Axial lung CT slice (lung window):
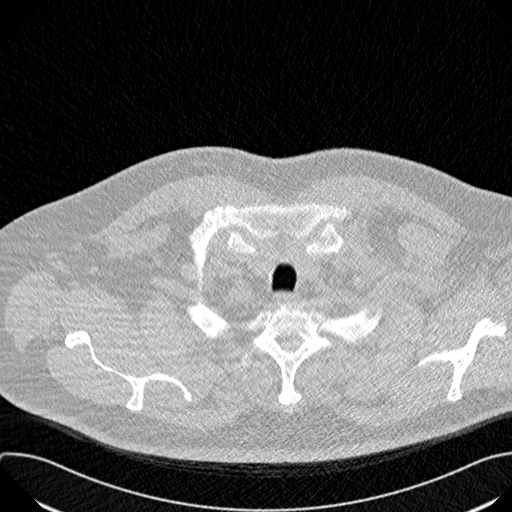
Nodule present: no